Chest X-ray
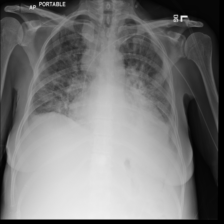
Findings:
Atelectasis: negative
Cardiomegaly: positive
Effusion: positive
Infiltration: positive
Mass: negative
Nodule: negative
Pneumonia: negative
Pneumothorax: negative
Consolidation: negative
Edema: negative
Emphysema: negative
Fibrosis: negative
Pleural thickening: negative
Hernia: negative